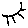
Label: sun